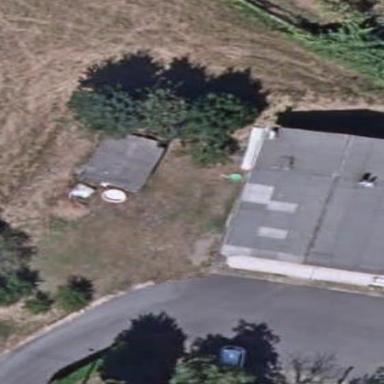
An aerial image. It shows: Garage.